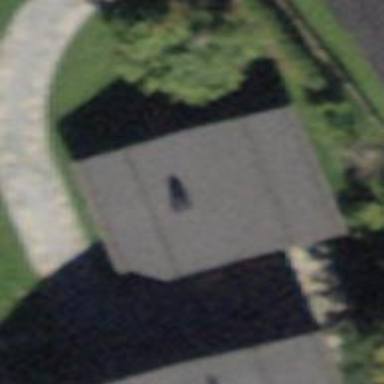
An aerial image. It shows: Shed.